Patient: sex M, age 69
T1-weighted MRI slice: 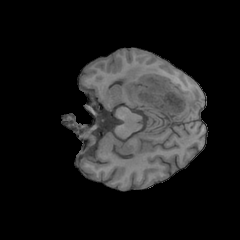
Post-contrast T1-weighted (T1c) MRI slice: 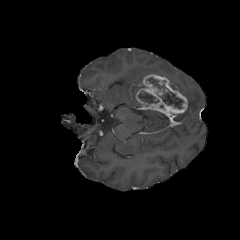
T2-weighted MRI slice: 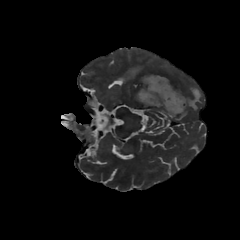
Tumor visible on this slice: yes
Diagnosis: Glioblastoma, IDH-wildtype
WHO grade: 4